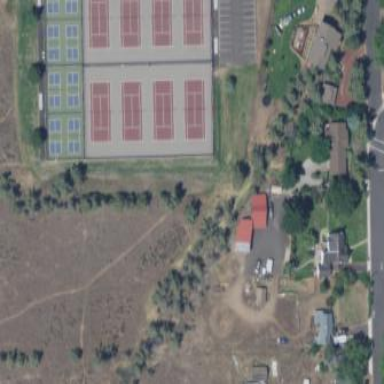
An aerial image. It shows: Tennis court on the leisure land pitch.